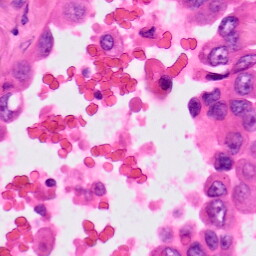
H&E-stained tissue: Lung